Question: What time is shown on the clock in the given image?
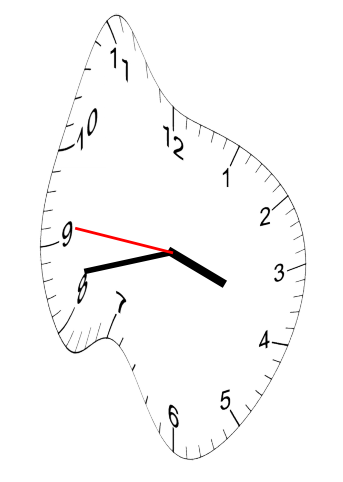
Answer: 03:42:46